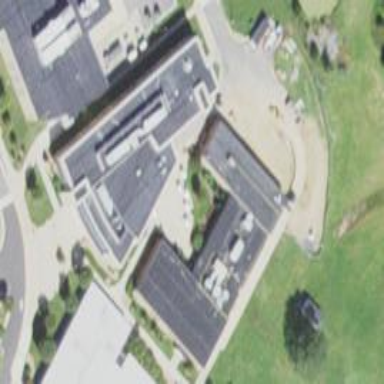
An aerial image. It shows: College building.